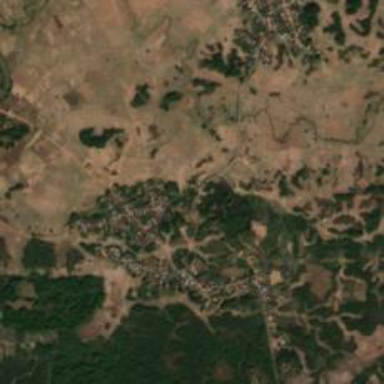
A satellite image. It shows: Village area.